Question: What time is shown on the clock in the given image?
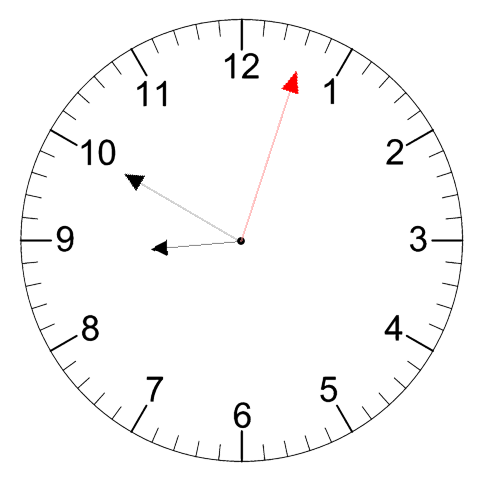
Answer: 08:50:03